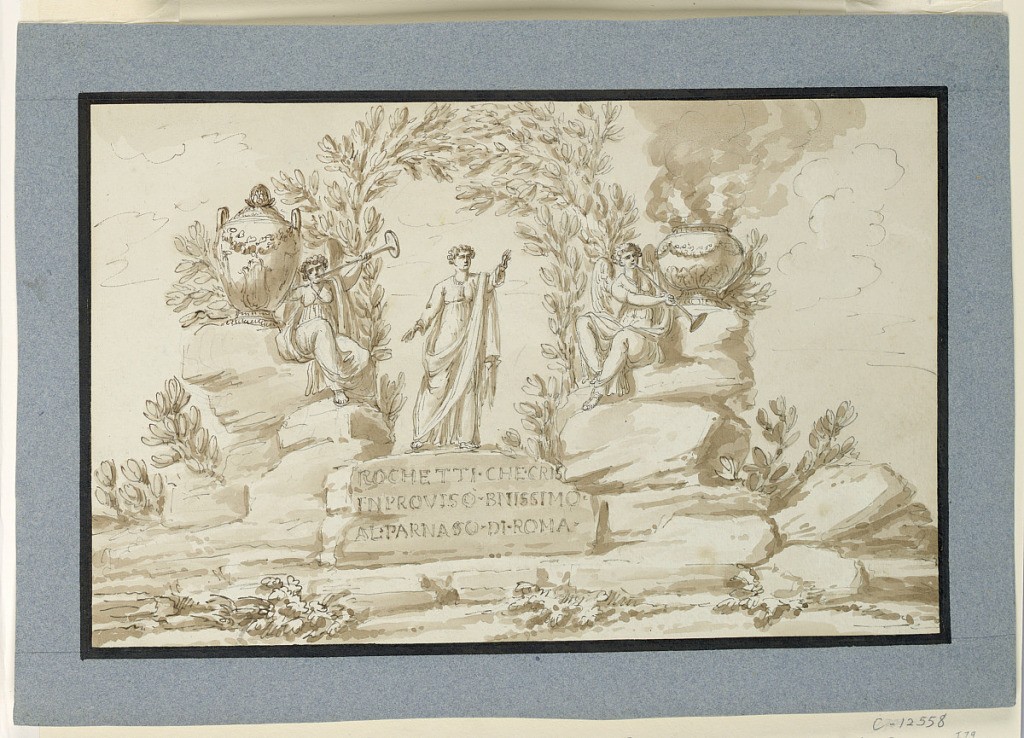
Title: Sepulchral Monument for Improvisor Rochetti
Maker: Giuseppe Barberi, Italian, 1746–1809
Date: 1795–1809
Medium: Pen and brown ink, brush and brown wash, graphite on off-white laid paper, lined
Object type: Drawing
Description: The poet stands on a rock under a laurel arch. Two genii sit laterally, blowing trumpets and embracing large urns, the left decorated with a lyre. Inscription below.